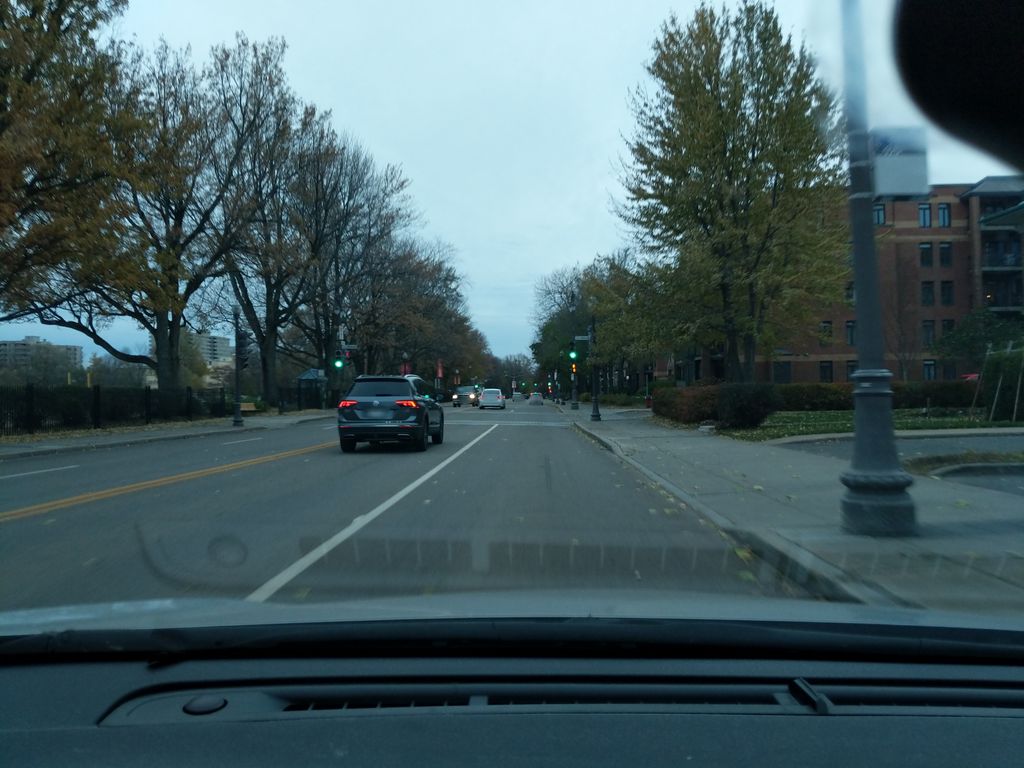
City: quebec_city